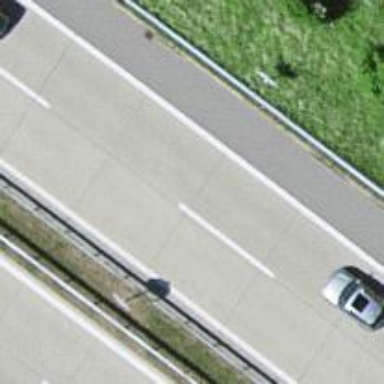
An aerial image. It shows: Asphalt motorway.